Question: I am trying to add a tooltip to my 'ToggleButton' to explain to the user what's going to happen if they press it. The problem is, my explanation is too long and the tooltip cuts it off with "..." (the ellipsis string, was it?) Anyway, when I set the max/pref width via a 'TooltipBuilder' like in this example:
'''
this.watched = new ToggleButton("Watched?");
Tooltip tooltip = TooltipBuilder.create().wrapText(true).text(
"Rather than specifying individual images, you can make this source 'watched',which means that every" +
" time this gallery is viewed, all the images in this directory will be listed.").build();
tooltip.prefWidth(50);
watched.setTooltip(tooltip);
'''
I get this result:

My attempts to set the width via 'maxWidth(double)', 'maxWidthProperty().set(double)', 'prefWidth(double)', and 'prefWidthProperty().set(double)' have been ignored.
Is there any way to overcome this?
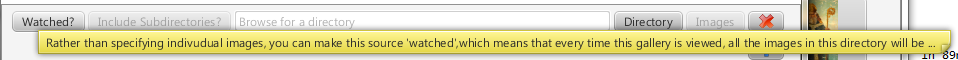
Answer: In my code, I was setting 'wrapText(boolean)' before setting the width. It seems like JavaFX doesn't like this so much. I changed it to look something like this:
'''
TooltipBuilder.create().prefWidth(300).wrapText(true).<other properties>.build();
'''
This gives me a successful wrap!